Chest X-ray:
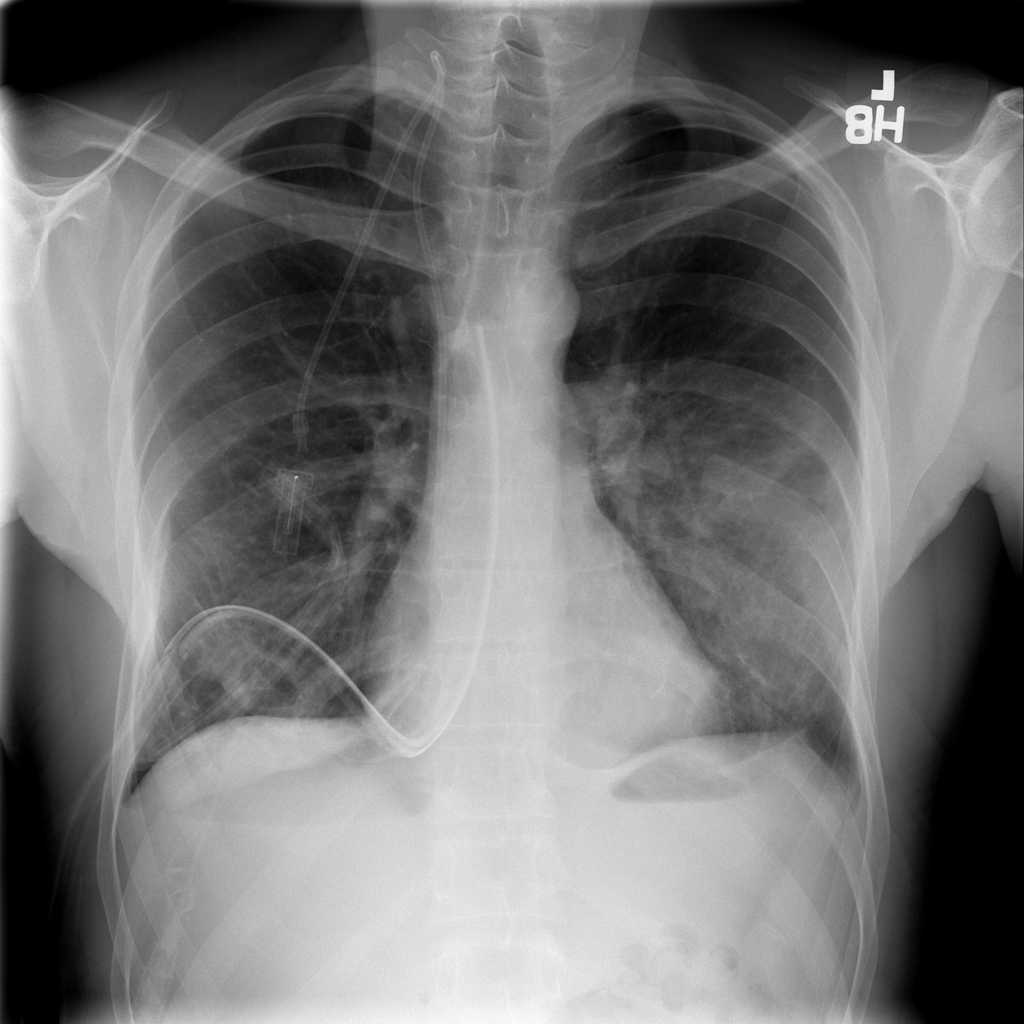
Findings: Fracture, Consolidation, Effusion
No abnormal finding: no